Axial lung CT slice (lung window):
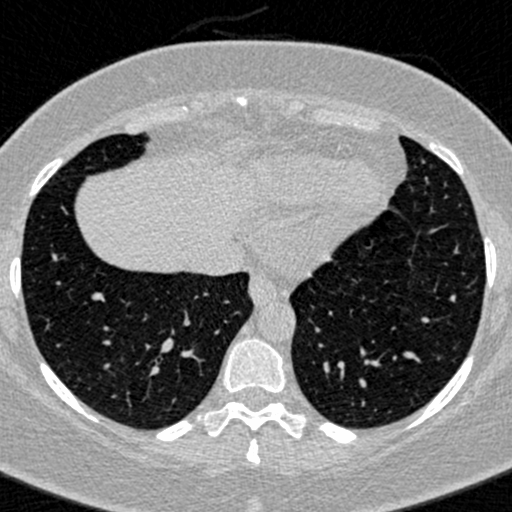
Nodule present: no